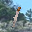
Label: 1